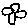
Label: flower